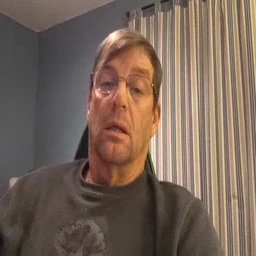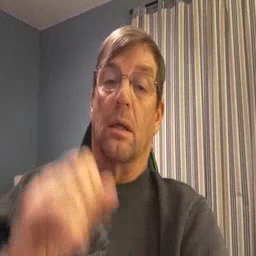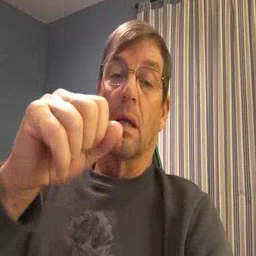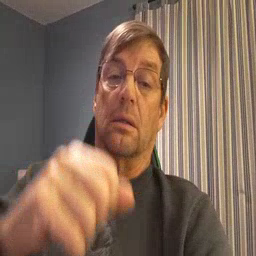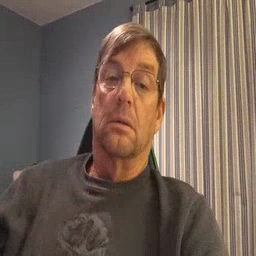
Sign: yes